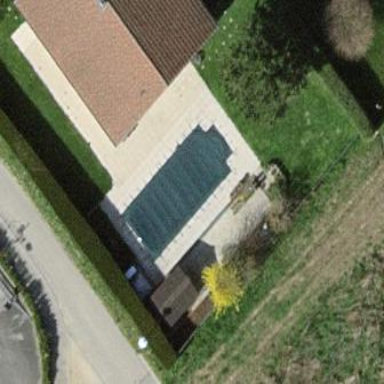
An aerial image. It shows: Swimming pool located in leisure land.